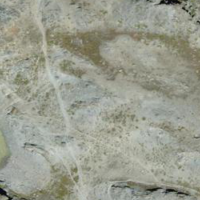
EUNIS habitat code: 48
Species observed at this site:
Aglais urticae